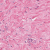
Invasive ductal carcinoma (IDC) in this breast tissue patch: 0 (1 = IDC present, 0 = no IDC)